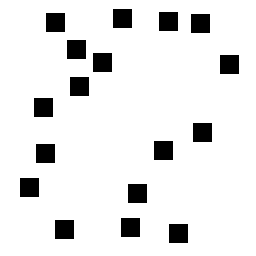
Squares: 17
Triangles: 0
Stars: 0
Total shapes: 17